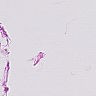
Metastatic tissue present: no